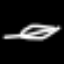
Label: leaf